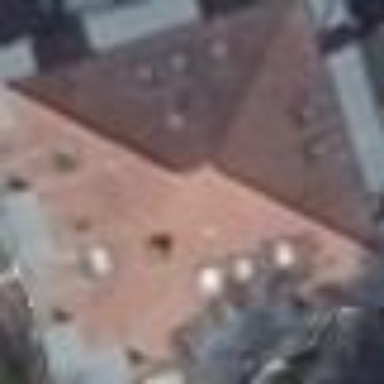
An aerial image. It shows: Apartments building with mansard roof.